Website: lowes
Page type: address-validator
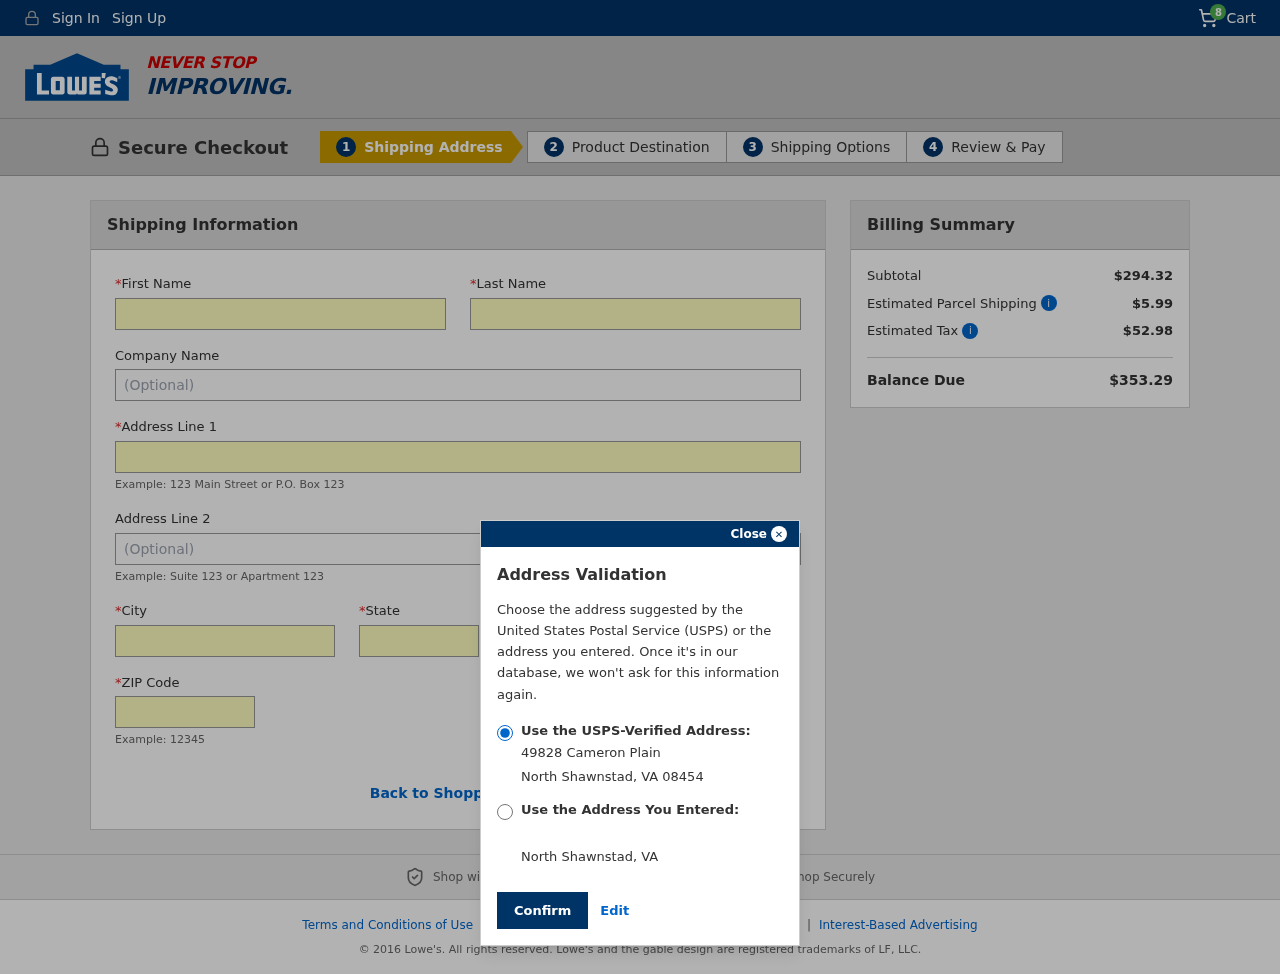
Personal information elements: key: PII_CITY
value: North Shawnstad
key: PII_COMPANY
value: Garza, Wiggins and Hughes
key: PII_FIRSTNAME
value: Teresa
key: PII_LASTNAME
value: Thomas
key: PII_POSTCODE
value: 08454
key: PII_STATE
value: Virginia
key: PII_STATE_ABBR
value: VA
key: PII_STREET
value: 49828 Cameron Plain
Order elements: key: ORDER_NUM_ITEMS
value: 8
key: ORDER_SUBTOTAL
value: $294.32
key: ORDER_SHIPPING_COST
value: $5.99
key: ORDER_TAX
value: $52.98
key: ORDER_TOTAL
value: $353.29